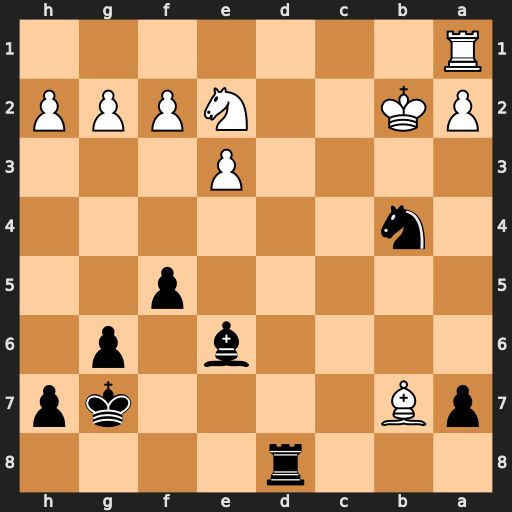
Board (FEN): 3r4/pB4kp/4b1p1/5p2/1n6/4P3/PK2NPPP/R7
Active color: b
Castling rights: -
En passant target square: -
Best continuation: Rd2+ Kc3 Rxe2